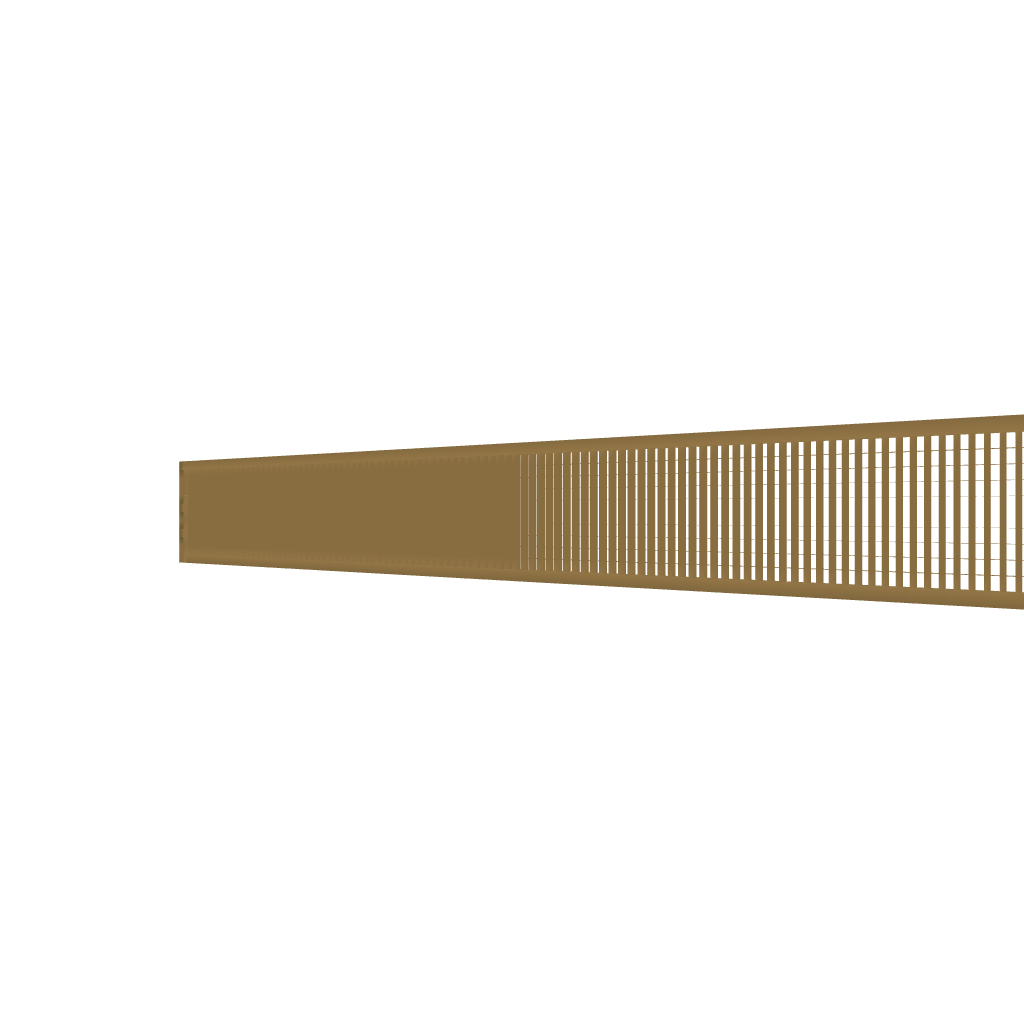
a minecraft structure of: Minecraft